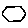
Label: hexagon